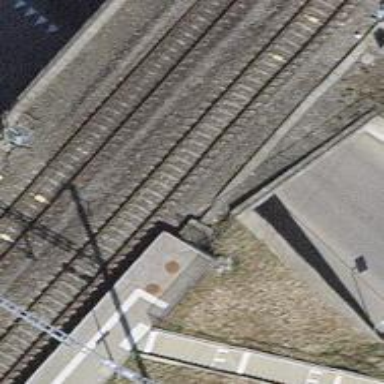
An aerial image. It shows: Bridge over electrified railway with contact lines.